Question: Here I need to plot a frequency and a simple line with a slope of -5/3.
The problem is that the main plot is using 'plt.loglog()' and when I want to show the line it gives me nothing or something strange.
Here are the pictures of it. I have plotted the right one and desired is the left one.

I already used 'np.linspace' and some other things, but I was not able to solve the problem. Also, it is not clear at which points I have the first and the end of the frequency plot. That's another reason why I can not use 'np.linspace'. Can anyone help me?
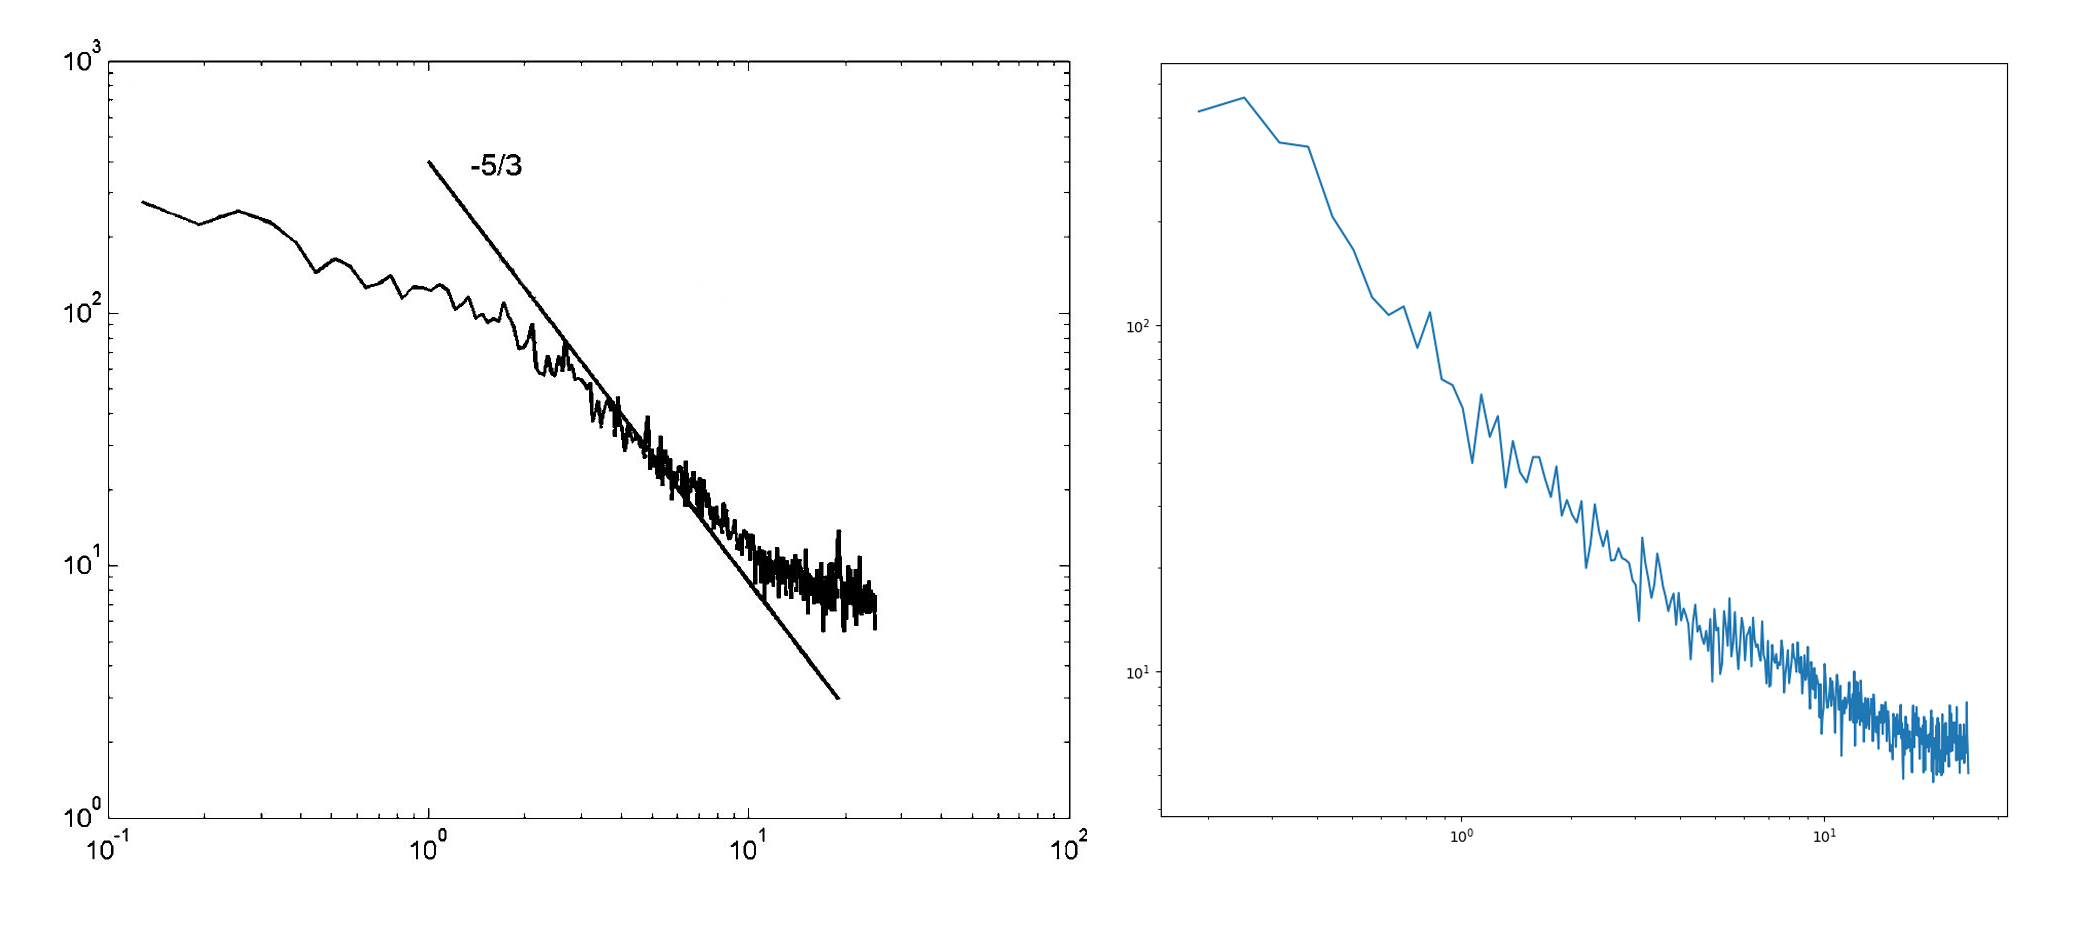
Answer: Thanks a lot for your attention. I tried your code but I found out maybe there are better ways to do it with kind of my dataset. So I did this:
- 'np.array()''np.log()'
'''
x = ... # type(x) = list
y = ... # type(y) = list
.
.
.
x = np.log(np.array(x))
y = np.log(np.array(y))
'''
In this case I did not have to use 'plt.loglog()' or 'np.log()' and 'np.exp()' in calculations anymore.
-
'''
ymin, ymax = ([y.min(), y.max()])
ymid = (ymin + ymax) / 2
xmin, xmax = ([x.min(), x.max()])
xmid = (xmin + xmax) / 2
'''
- 'np.linspace()'
'''
slope = - 5 / 3
x1 = np.linspace(xmin, xmax)
y1 = slope * (x1 - xmid) + ymid
ax.plot(x1, y1, 'r')
'''
And got the result I wanted.
<URL>
---
Edited: the plot in log scale.
Because of that, it is better to use 'plt.loglog()' kind of plots in frequency spectrums, I edited these things:
- 'np.array()'
'''
x = array(...)
y = array(...)
'''
- 'np.exp()'
'''
ymin, ymax = log([y.min(), y.max()])
ymid = (ymin + ymax) / 2
xmin, xmax = log([x.min(), x.max()])
xmid = (xmin + xmax) / 2
slope = - 5 / 3
y1 = slope * (xmin - xmid) + ymid
y2 = slope * (xmax - xmid) + ymid
ax.plot(exp([xmin, xmax]), exp([y1, y2]), 'r')
plt.loglog()
'''
<URL>
As you see now we have the plot in log scale.